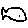
Label: fish